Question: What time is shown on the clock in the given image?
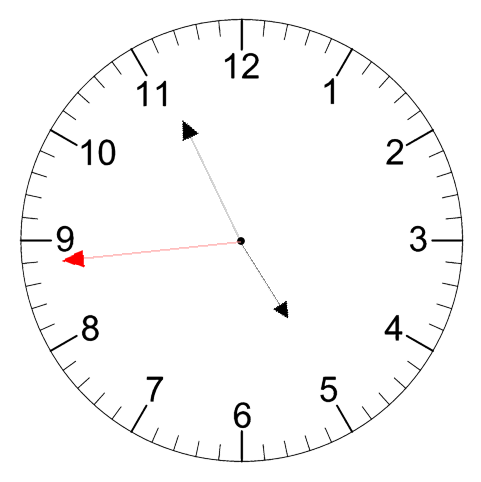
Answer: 04:55:44